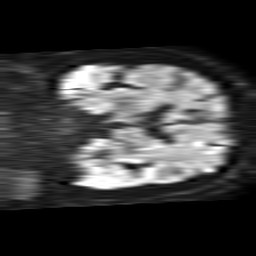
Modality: TRACE
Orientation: coronal
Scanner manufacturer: philips
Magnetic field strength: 1.5 T
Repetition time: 4.6 s
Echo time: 0.08528 s